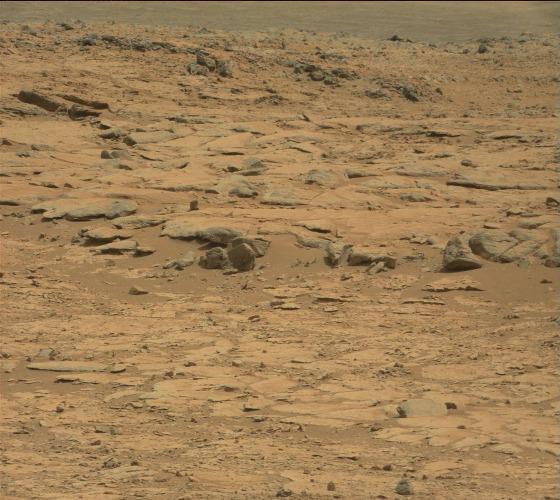
Terrain classes present: Bedrock, Gravel / Sand / Soil, Rock, Shadow, Sky / Distant Mountains